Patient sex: M
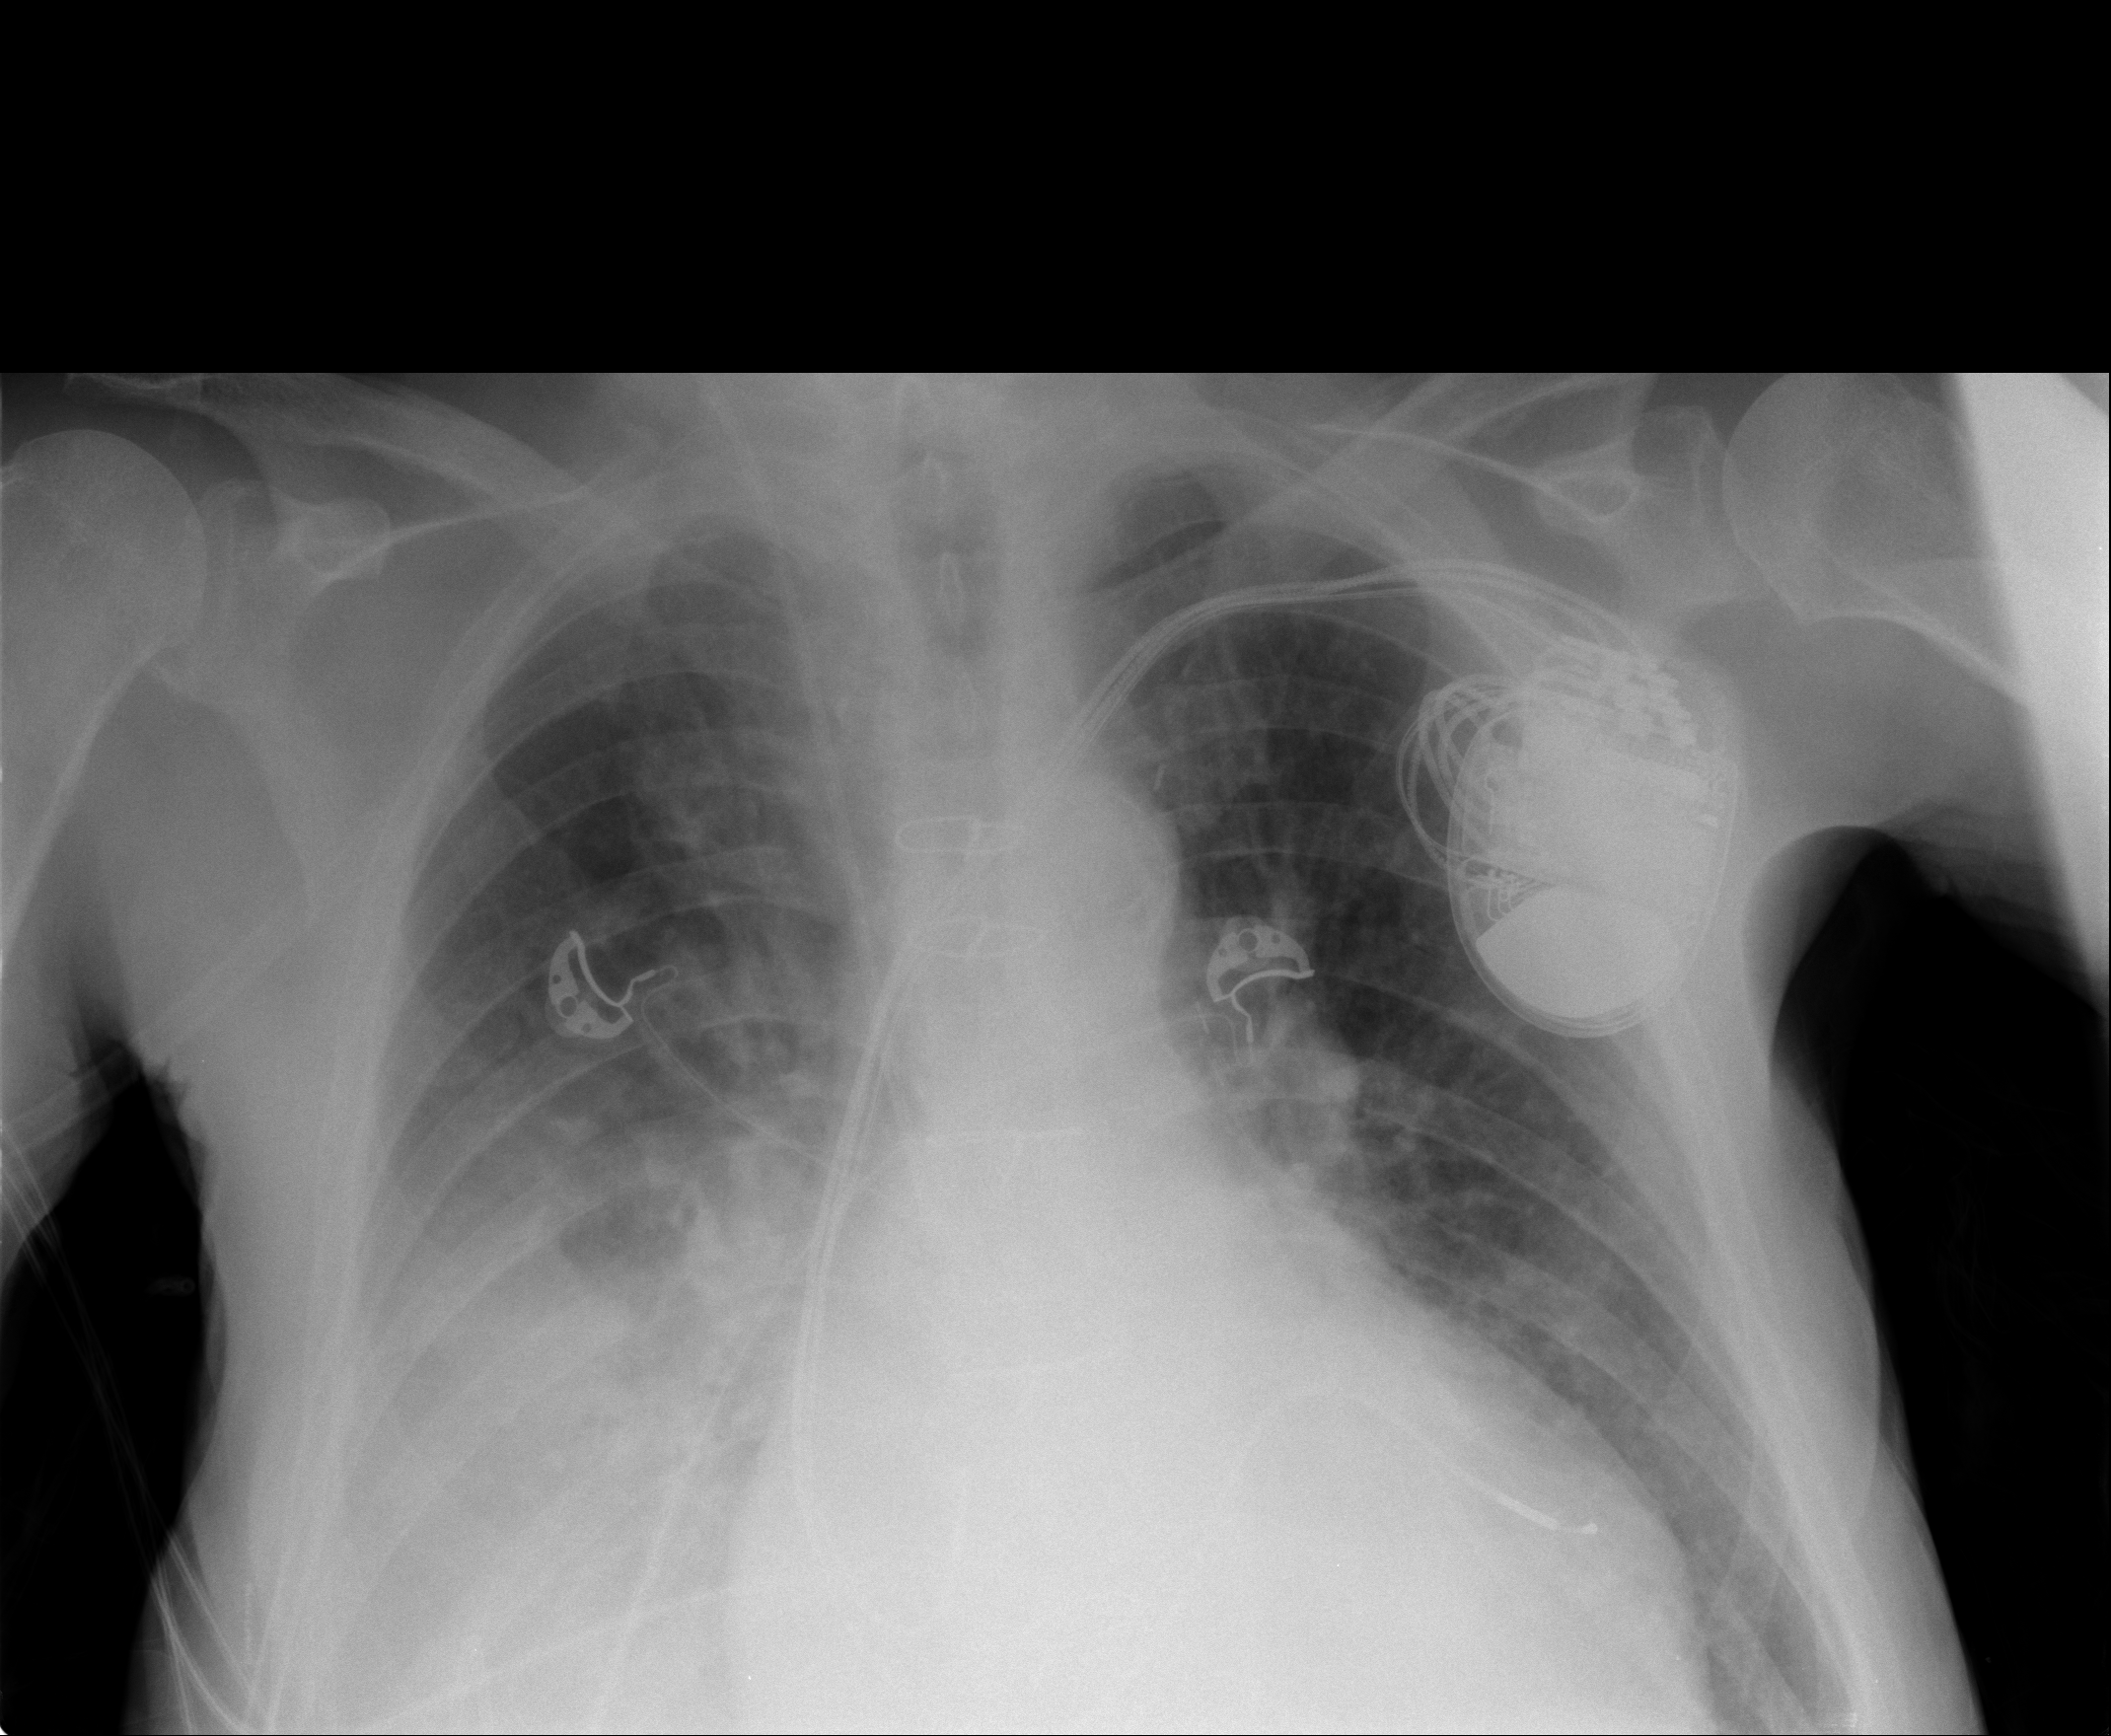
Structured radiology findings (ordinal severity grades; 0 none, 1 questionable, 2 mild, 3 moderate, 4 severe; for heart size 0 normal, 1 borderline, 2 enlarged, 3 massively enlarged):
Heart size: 2
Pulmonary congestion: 2
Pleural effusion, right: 3
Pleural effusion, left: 0
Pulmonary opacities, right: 0
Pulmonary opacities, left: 0
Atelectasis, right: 2
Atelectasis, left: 0